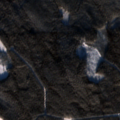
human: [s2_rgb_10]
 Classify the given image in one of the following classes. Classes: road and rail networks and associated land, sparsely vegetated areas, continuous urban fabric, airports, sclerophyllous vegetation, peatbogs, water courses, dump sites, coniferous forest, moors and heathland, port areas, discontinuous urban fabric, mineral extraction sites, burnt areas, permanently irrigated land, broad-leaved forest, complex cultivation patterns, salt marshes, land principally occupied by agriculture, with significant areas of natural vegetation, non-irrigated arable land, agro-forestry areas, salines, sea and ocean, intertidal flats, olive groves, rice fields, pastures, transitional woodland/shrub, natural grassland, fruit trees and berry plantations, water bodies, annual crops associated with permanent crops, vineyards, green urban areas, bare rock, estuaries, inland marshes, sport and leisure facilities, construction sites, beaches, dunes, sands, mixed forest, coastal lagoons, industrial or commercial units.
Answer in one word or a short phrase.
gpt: coniferous forest, mixed forest